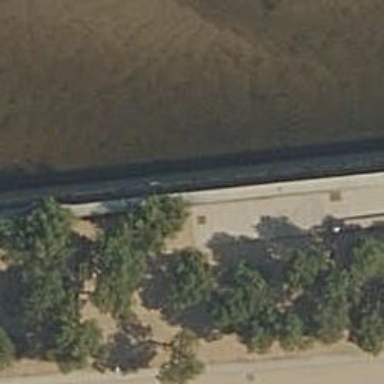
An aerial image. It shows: Footway on bridge.